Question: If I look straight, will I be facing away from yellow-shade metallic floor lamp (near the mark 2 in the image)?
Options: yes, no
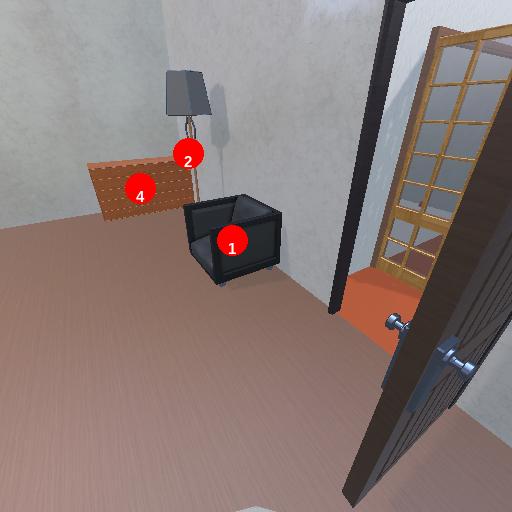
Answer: yes